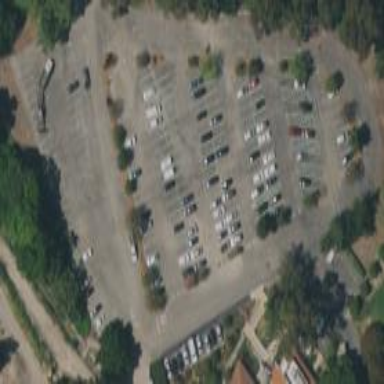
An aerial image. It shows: Parking area with asphalt surface.